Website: macys
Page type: delivery-shipping
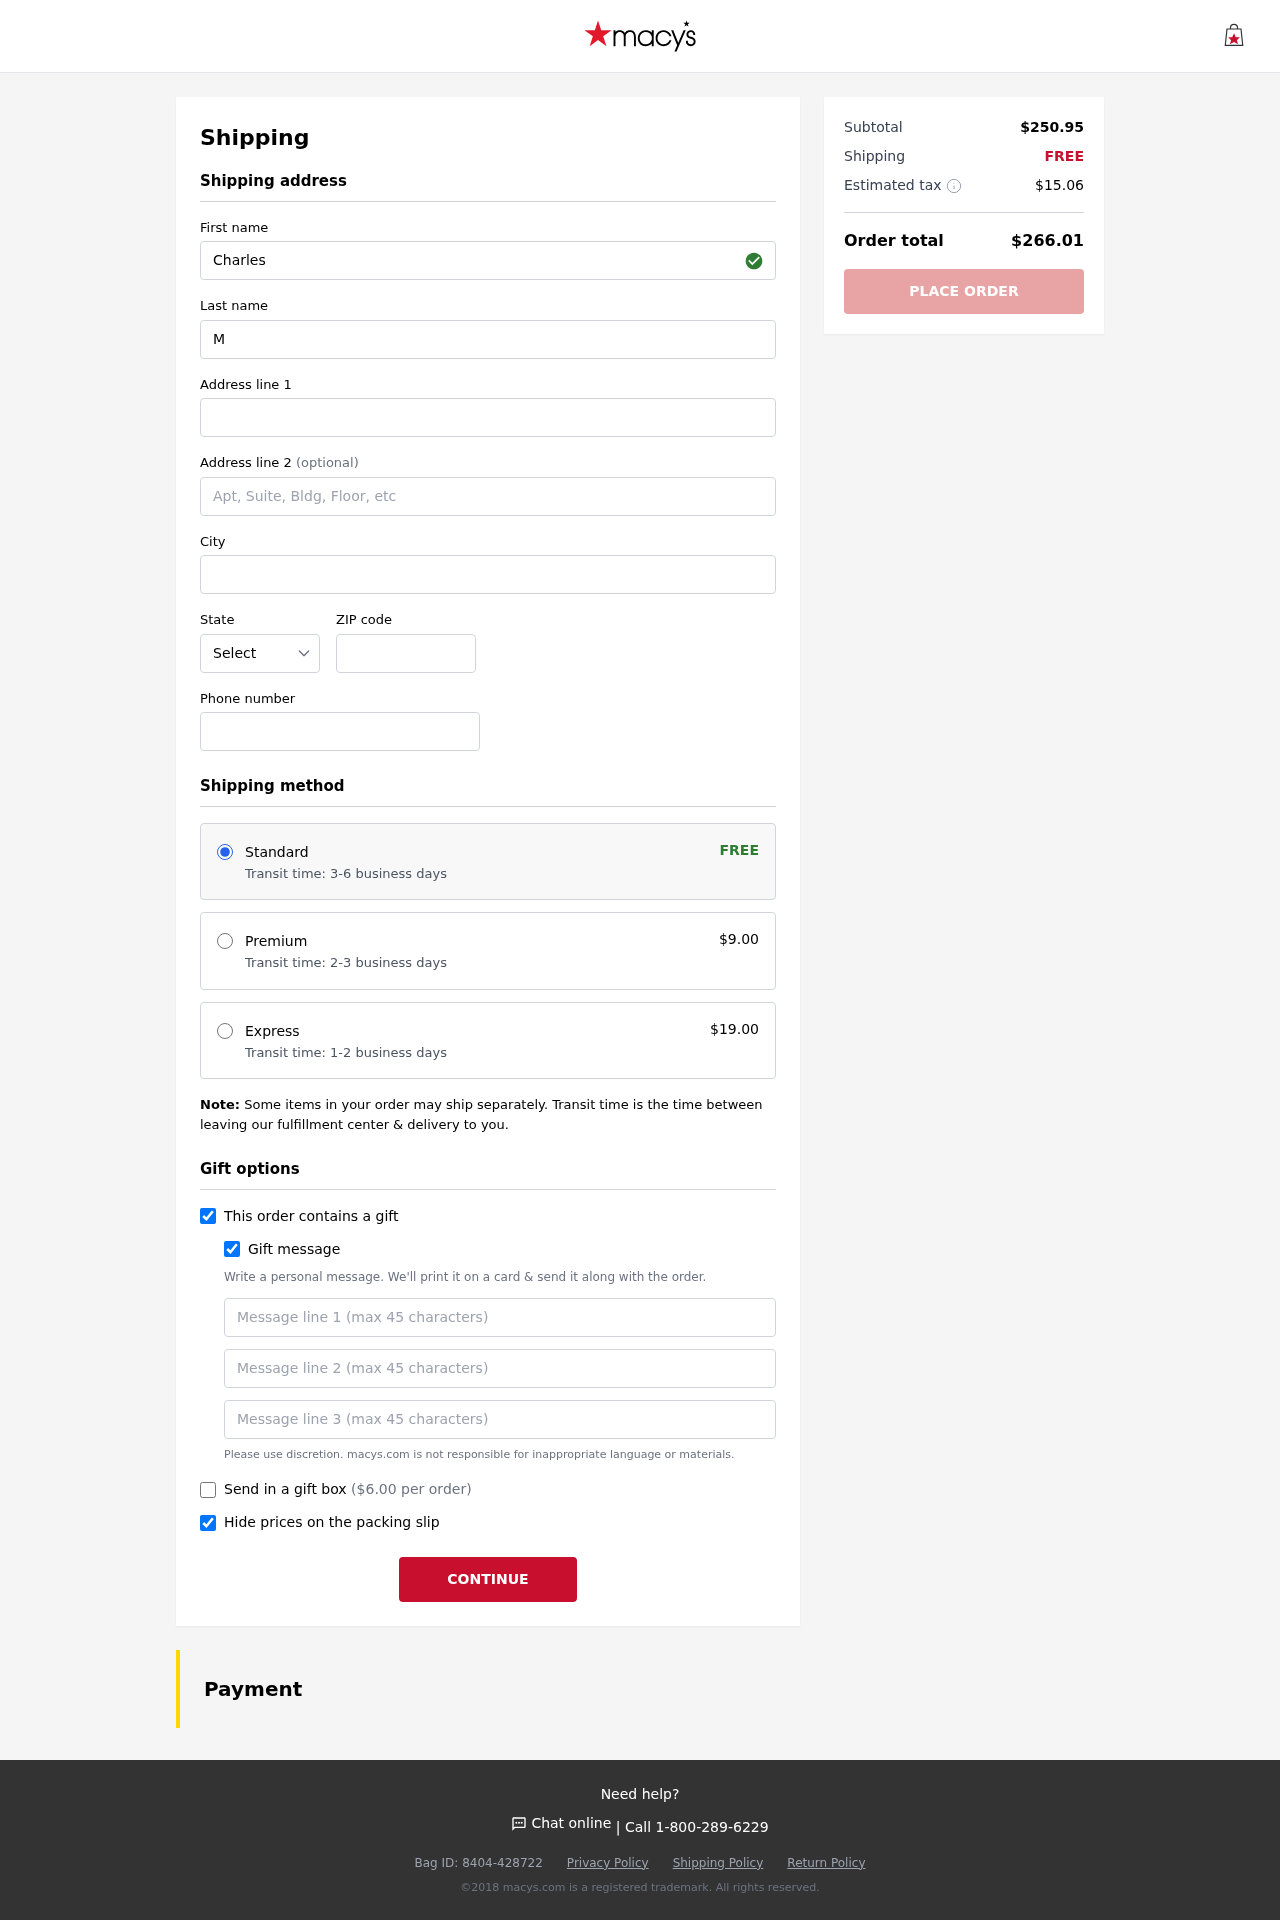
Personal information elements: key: PII_STATE_ABBR
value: SD
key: PII_FIRSTNAME
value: Charles
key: PII_LASTNAME
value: Murphy
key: PII_STREET
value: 3096 Kimberly Avenue Apt. 021
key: PII_CITY
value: Martinezhaven
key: PII_POSTCODE
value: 83702
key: PII_PHONE
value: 7843373821
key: PII_GIFT_MESSAGE
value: Happy birthday, Karen! I couldn’t resist grabbing these gorgeous earrings for you—they remind me of your vibrant spirit. I hope they bring a touch of sparkle to your special day!  Charles
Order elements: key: ORDER_SHIPPING_STANDARD
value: Transit time: 3-6 business days
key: ORDER_SHIPPING_COST
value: FREE
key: ORDER_SHIPPING_PREMIUM
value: Transit time: 2-3 business days
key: ORDER_SHIPPING_PREMIUM_PRICE
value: $9.00
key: ORDER_SHIPPING_EXPRESS
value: Transit time: 1-2 business days
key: ORDER_SHIPPING_EXPRESS_PRICE
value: $19.00
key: ORDER_GIFT_BOX_PRICE
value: ($6.00 per order)
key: ORDER_SUBTOTAL
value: $250.95
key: ORDER_SHIPPING_COST2
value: FREE
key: ORDER_TAX
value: $15.06
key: ORDER_TOTAL
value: $266.01